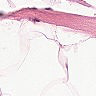
Metastatic tissue present: no